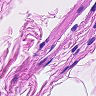
Metastatic tissue present: no